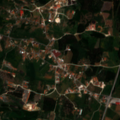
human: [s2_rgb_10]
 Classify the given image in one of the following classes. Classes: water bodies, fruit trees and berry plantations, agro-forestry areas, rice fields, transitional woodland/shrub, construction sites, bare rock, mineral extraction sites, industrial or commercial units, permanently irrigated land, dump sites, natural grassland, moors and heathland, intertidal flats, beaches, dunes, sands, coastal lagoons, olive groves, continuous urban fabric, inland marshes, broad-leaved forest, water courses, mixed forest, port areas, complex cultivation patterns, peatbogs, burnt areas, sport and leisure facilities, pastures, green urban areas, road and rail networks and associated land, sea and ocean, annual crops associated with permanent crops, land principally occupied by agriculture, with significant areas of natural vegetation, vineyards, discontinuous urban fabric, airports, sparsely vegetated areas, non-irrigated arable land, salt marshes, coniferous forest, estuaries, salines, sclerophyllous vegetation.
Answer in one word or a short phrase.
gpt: annual crops associated with permanent crops, land principally occupied by agriculture, with significant areas of natural vegetation, mixed forest